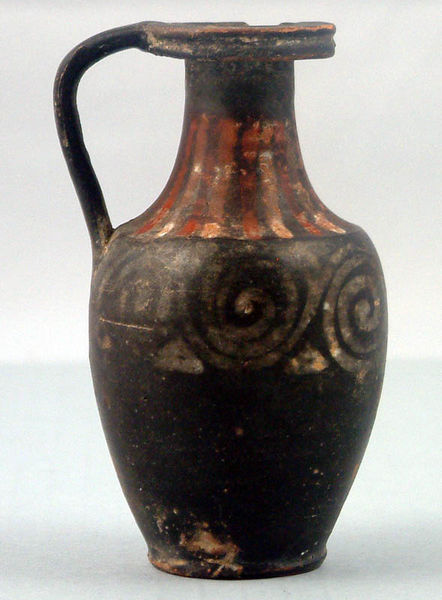
Titel: Apulian Lekanis
Standort: Amherst (Massachusetts, USA)
Institution: Mead Art Museum, Amherst College
Schlagwörter: red, white, black, old, pot, sculpture, spiral, swirl, urn, ancient, neck, bottle, ceramic, stripes, stripe, jug, pitcher, clay, handle, swirl', strired